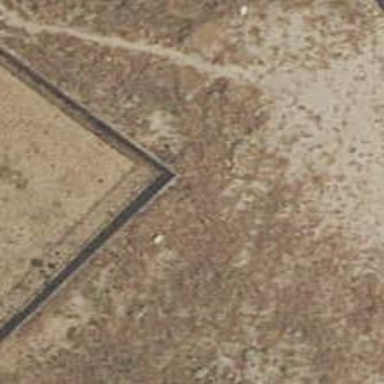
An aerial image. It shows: Fence is in the image.